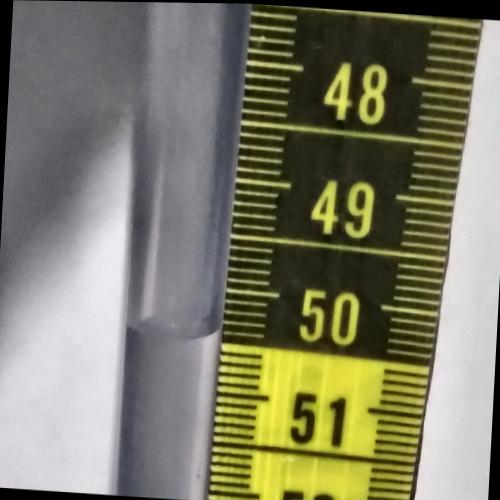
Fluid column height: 50.5 cm